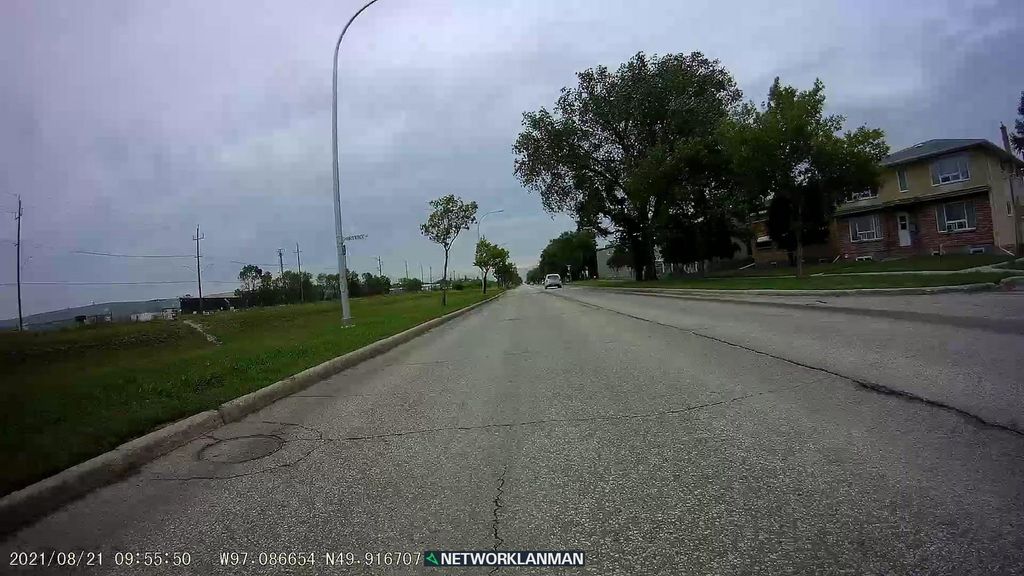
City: winnipeg